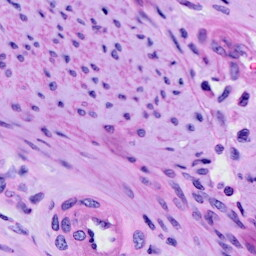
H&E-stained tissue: Cervix